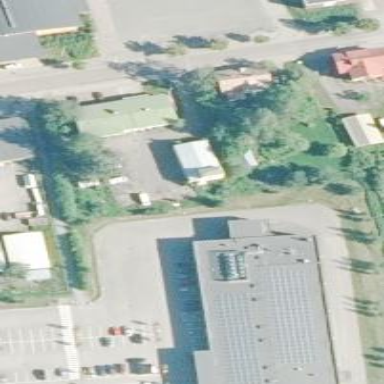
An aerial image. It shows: Supermarket building.